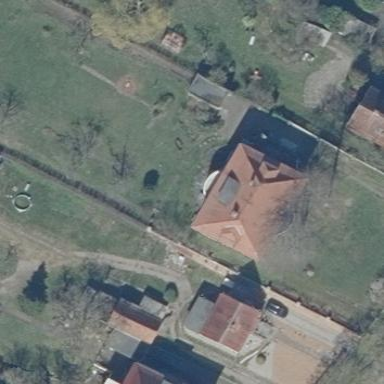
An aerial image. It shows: Residential building with hipped roof made of roof tiles.